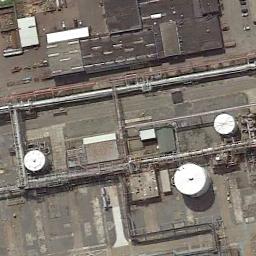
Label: storage_tank